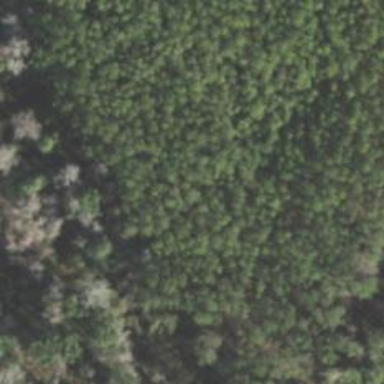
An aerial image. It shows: Forest with needle-leaved trees.